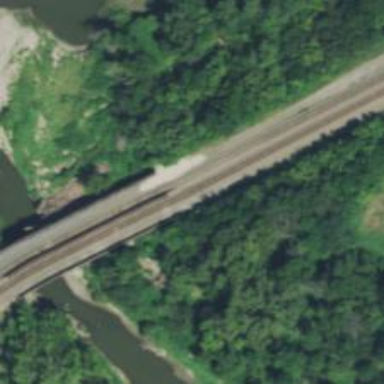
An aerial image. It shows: Railway track.